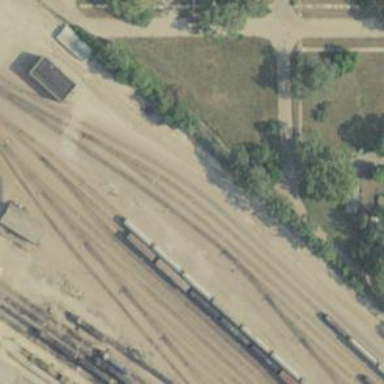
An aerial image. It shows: Railway siding with rails.